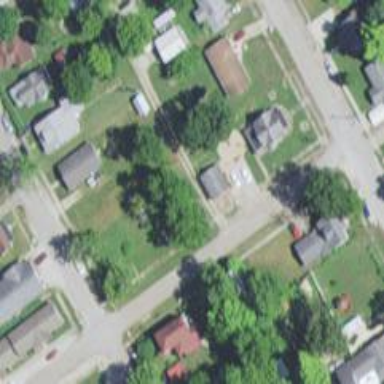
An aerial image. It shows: Alley classified as service road.